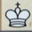
Piece: wK